Interaction volume radius: 5 \u00c5
Interaction volume height: 10 \u00c5
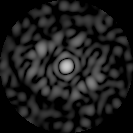
Disorder parameter: 0.7974